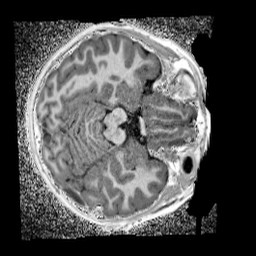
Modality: UNIT1_denoised
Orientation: axial
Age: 9
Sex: male
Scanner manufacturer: siemens
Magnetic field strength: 3 T
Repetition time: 4 s
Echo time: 0.00299 s